Question: I'm working with autolayout and its been going very well so far but right now I am at lost as to the way to proceed to achieve the design I want.
I got a a small questionnaire with 2 sections. Each section is embedded in its own UIView with each section's view containing an uiview per question.
My problem is, I want to add the question dynamically, say only show question 2 of section 1 when the user enter a certain input in question 1.

I first attempted to show each section by using using addsubview for the question view and reseting the frame of the section dynamically using setFrame: before realizing this method was not gonna work properly with autolayout (for example, since my questionaire is contained in a scrollview, scrolling will call the loadsubviews method on the scrollview and reset the section's view to their original size...)
What would be the proper way to achieve this? Using a tableview with a variable size perhaps? Or programatically creating layoutconstraint?
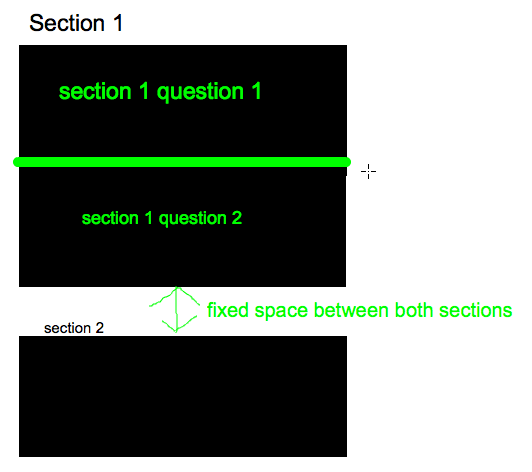
Answer: What I ended up doing is Dan F suggestion of using a tableview. I used the answer in this great post <URL> to create static tableview in view container allowing me to have static cell uitableview without having to cluster my main view controller with dummy tablecontroller